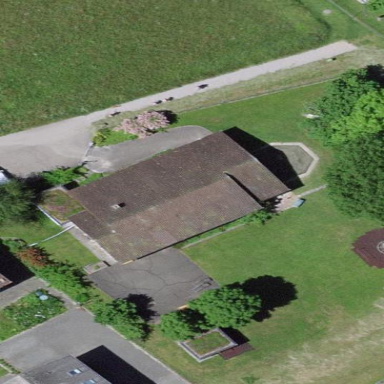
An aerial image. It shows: Building with gabled roof.